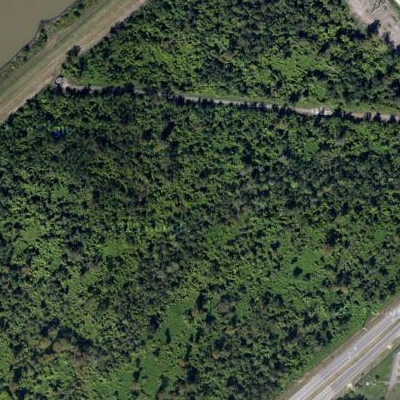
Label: eForest